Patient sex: F
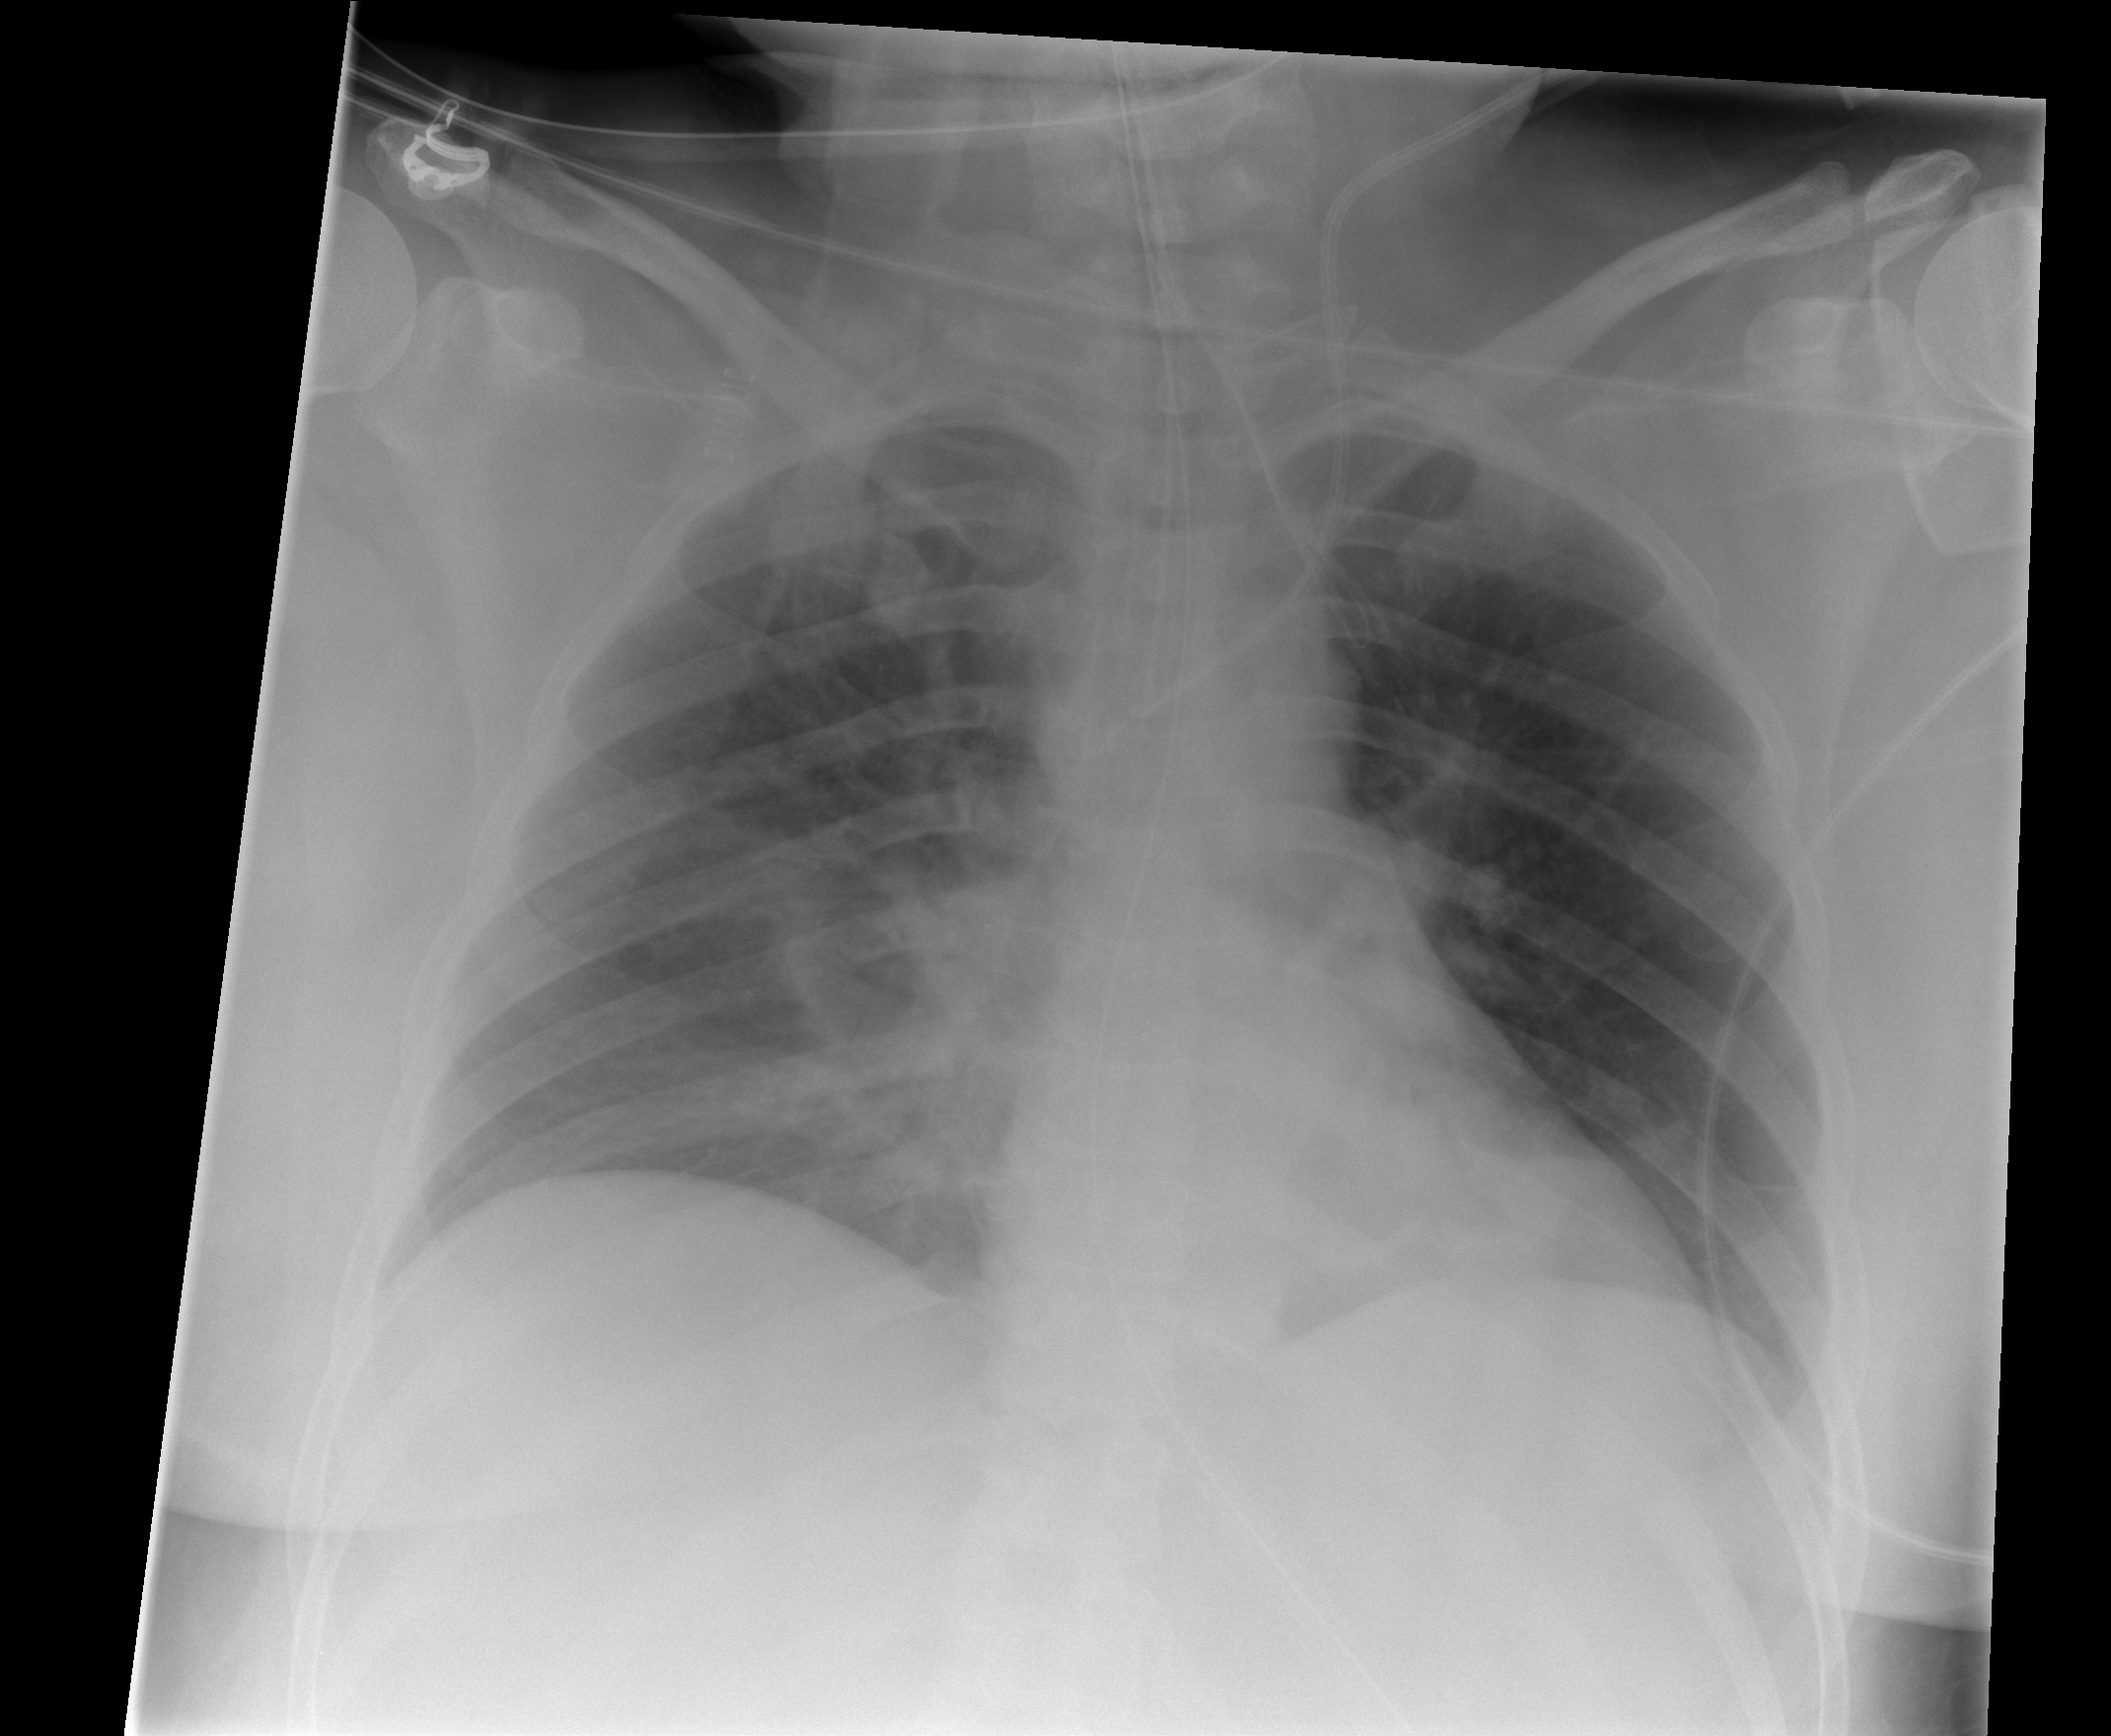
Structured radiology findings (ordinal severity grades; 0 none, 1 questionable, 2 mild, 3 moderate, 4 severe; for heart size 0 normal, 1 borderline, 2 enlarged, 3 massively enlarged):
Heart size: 0
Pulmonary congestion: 2
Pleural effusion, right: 2
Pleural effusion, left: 0
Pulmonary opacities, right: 2
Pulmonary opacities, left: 2
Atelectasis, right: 2
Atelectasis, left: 0